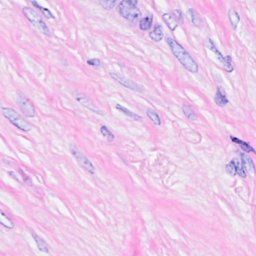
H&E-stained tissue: Breast